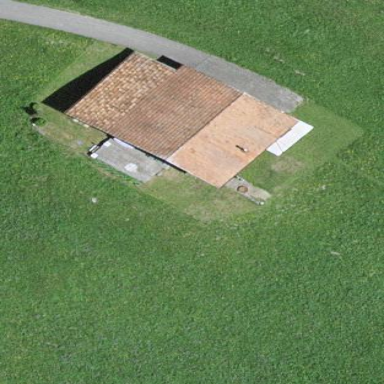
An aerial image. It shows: Stable.